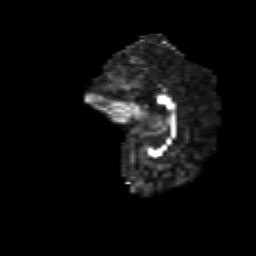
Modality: FA
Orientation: sagittal
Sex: female
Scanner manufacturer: siemens
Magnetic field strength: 3 T
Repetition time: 5 s
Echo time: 0.071 s